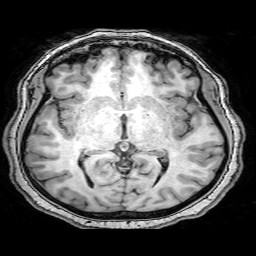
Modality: T1w
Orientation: coronal
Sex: female
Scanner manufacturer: philips
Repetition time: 0.008115 s
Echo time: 0.00371 s